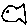
Label: fish